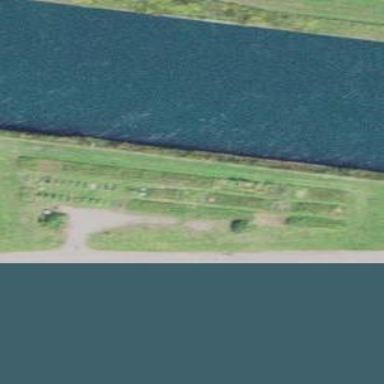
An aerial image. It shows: Community garden providing leisure land.